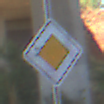
Verkehrszeichen: Vorfahrtsstrasse
Umgebung: Roofed, Underpass
Tageszeit: Midday
Wetter: Clear
Licht: Natural
Jahreszeit: NotSpecified
Kontrast: LowContrast